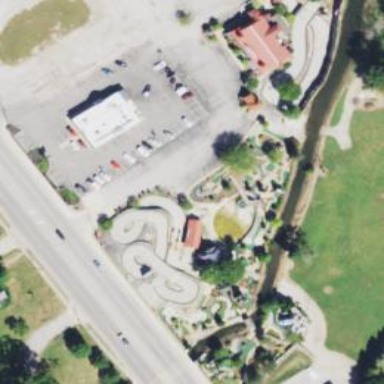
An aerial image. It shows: Karting raceway bridge.